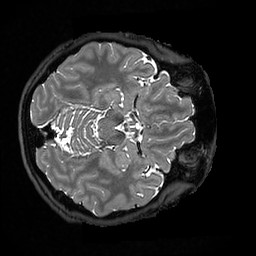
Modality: T2w
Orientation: axial
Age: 31
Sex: male
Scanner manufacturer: ge
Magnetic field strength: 3 T
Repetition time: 3.202 s
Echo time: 0.06656 s